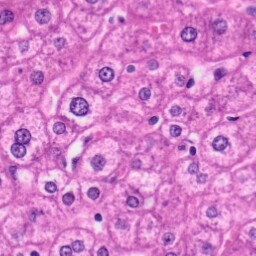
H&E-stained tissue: Liver